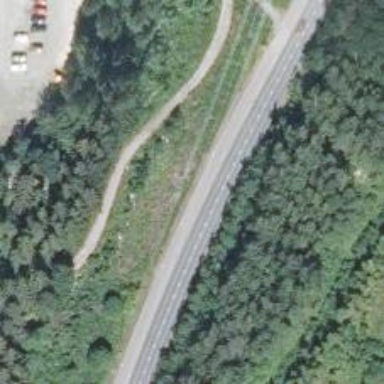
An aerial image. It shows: Asphalt cycleway.